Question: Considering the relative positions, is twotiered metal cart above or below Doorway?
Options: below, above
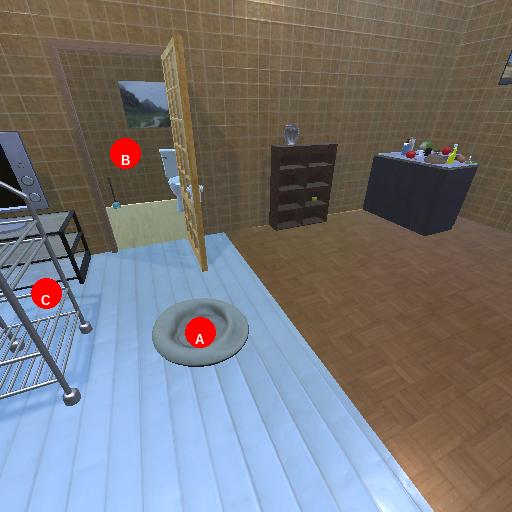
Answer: below